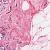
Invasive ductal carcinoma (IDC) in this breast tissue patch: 0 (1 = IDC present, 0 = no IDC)